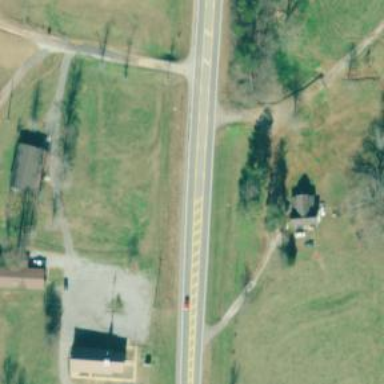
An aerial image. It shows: Asphalt road classified as primary highway.